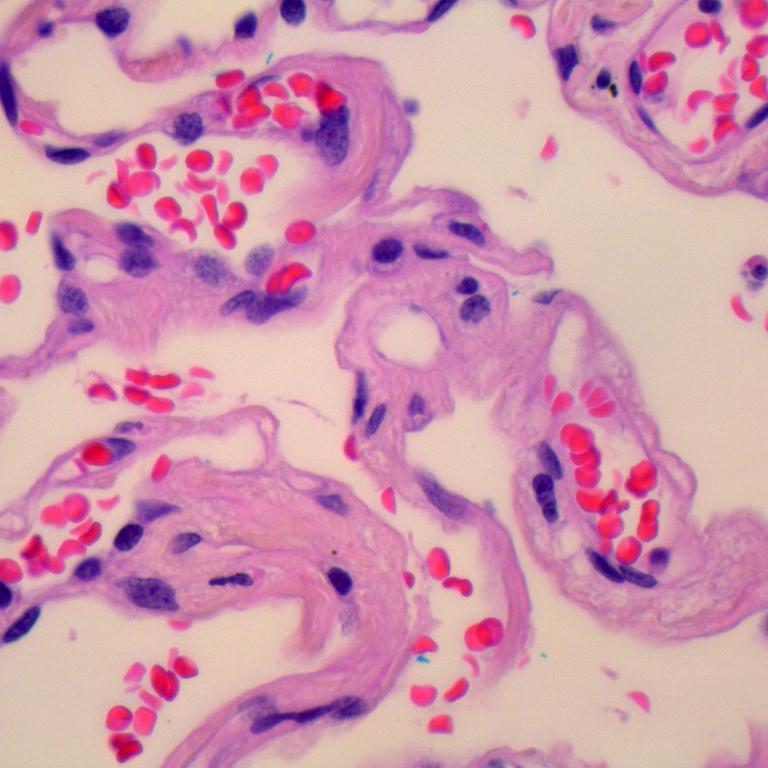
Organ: lung
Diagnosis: benign